Question: I have following database,

I have following NSManagedObject class for Employee.
import Foundation
import CoreData
'''
class Employee: NSManagedObject {
@NSManaged var age: NSNumber
@NSManaged var firstName: String
@NSManaged var gender: String
@NSManaged var lastName: String
@NSManaged var salary: NSNumber
}
'''
I have on UIViewController class which contains 5 UITextFields and one UIButton to adding values in Database.
If I insertValue in same class, like
'''
let employee:Employee = NSEntityDescription.insertNewObjectForEntityForName("Employee", inManagedObjectContext: self.managedObjectContext!) as Employee
'''
It works fine, but I followed Object Oriented Structure of App and made a DatabaseManager.swift Class,
so now issue I am facing is to pass NSManagedObject from Controller class to DatabaseManager class.
I coded as follows, but its giving error.
'''
@IBAction func addToDatabase(sender: UIButton) {
println("Add to Database is clicked")
var employee:Employee = Employee() //Employee is subclass of NSManagedObject
employee.firstName = textfield_firstName.text
employee.lastName = textfield_lastName.text
employee.gender = textfield_gender.text
employee.age = (textfield_age.text as String).toInt()!
employee.salary = (textfield_salary.text as String).toInt()!
var databaseManager:DatabaseManager = DatabaseManager()
databaseManager.saveEmployee(employee)
}
'''
ERROR:
'''
2014-11-06 10:34:46.710 CoreDataWithSwift[588:9220] CoreData: error: Failed to call designated initializer on NSManagedObject class 'CoreDataWithSwift.Employee'
2014-11-06 10:34:46.736 CoreDataWithSwift[588:9220] -[CoreDataWithSwift.Employee setFirstName:]: unrecognized selector sent to instance 0x7fa269e20800
2014-11-06 10:34:46.756 CoreDataWithSwift[588:9220] *** Terminating app due to uncaught exception 'NSInvalidArgumentException', reason: '-[CoreDataWithSwift.Employee setFirstName:]: unrecognized selector sent to instance 0x7fa269e20800'
'''
Thanks.
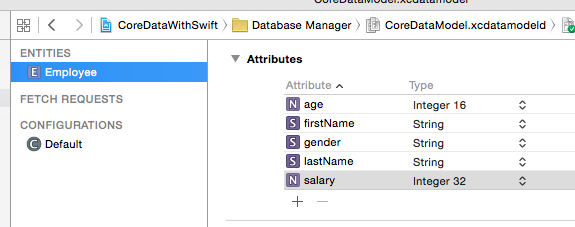
Answer: You are not supposed to created NSManagedObject instances directly, but instead call:
'''
var employee = NSEntityDescription.insertNewObjectForEntityForName(entityName, inManagedObjectContext: managedObjectContext) as Employee?
'''
and then change employee's properties and save the result.